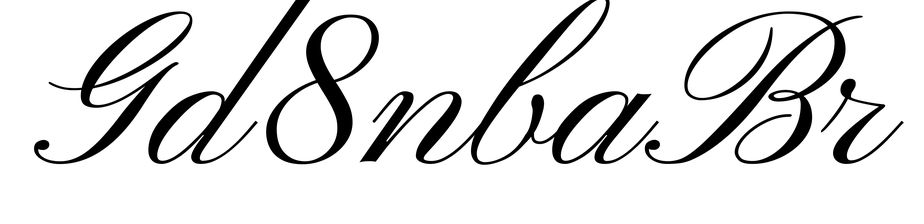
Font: PinyonScript-Regular